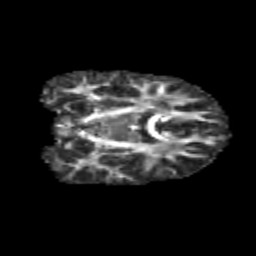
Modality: FA
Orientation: coronal
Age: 10
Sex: male
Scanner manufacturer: siemens
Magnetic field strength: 3 T
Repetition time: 3.8 s
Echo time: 0.07 s